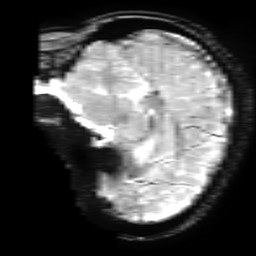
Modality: T2starw
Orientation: sagittal
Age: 37
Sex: female
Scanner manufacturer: ge
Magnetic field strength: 3 T
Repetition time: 0.65 s
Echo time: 0.02 s